Interaction volume radius: 5 \u00c5
Interaction volume height: 45 \u00c5
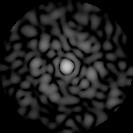
Disorder parameter: 0.8158